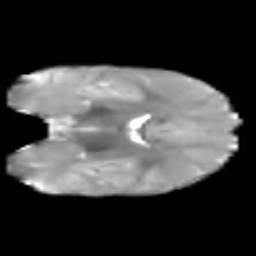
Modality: T2w
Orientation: coronal
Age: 7
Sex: male
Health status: healthy